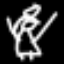
Label: angel